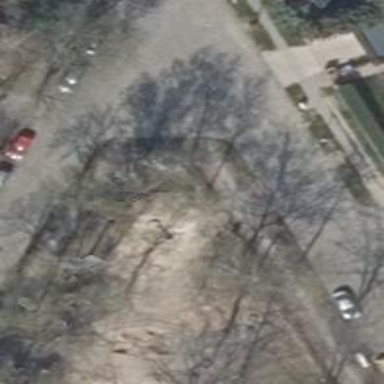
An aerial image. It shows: Sandpit playground.